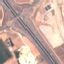
Land use / land cover class: Highway